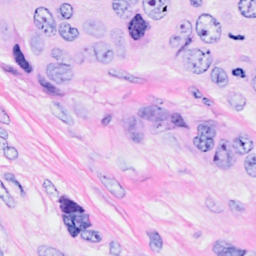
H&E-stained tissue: Breast